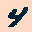
Label: 4